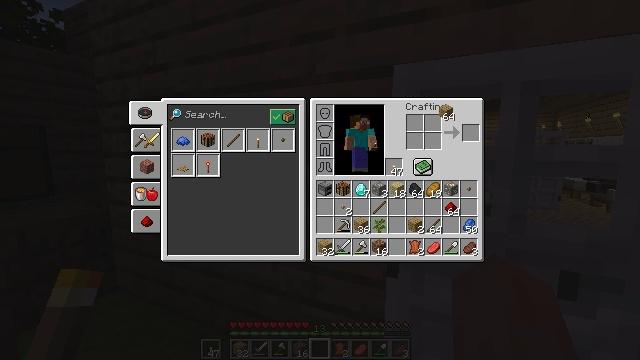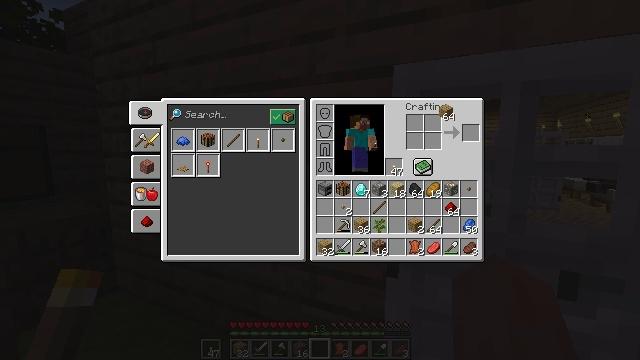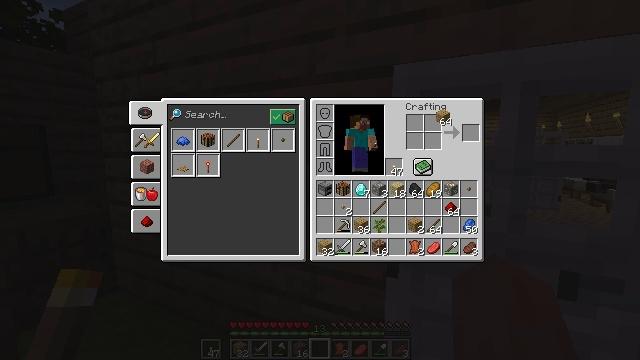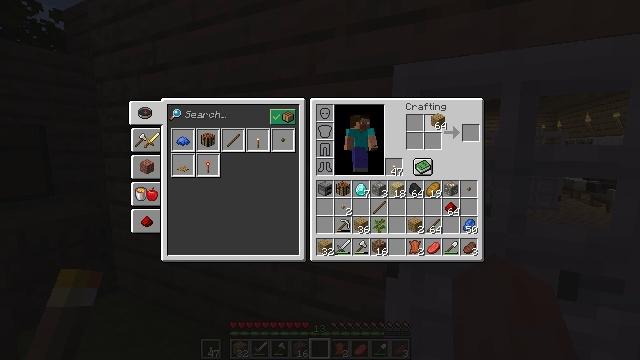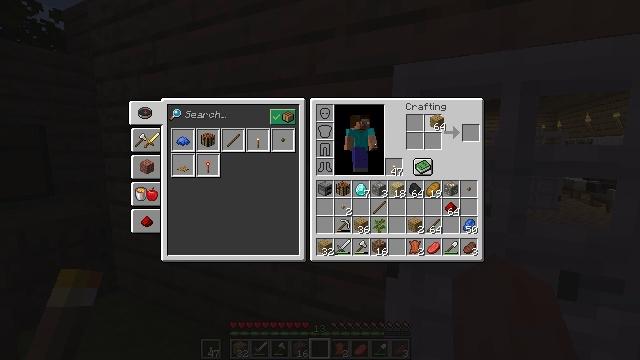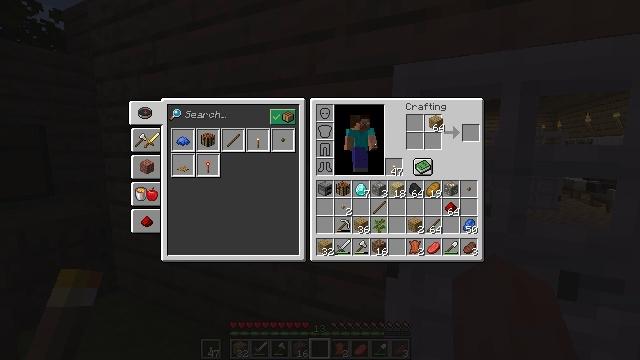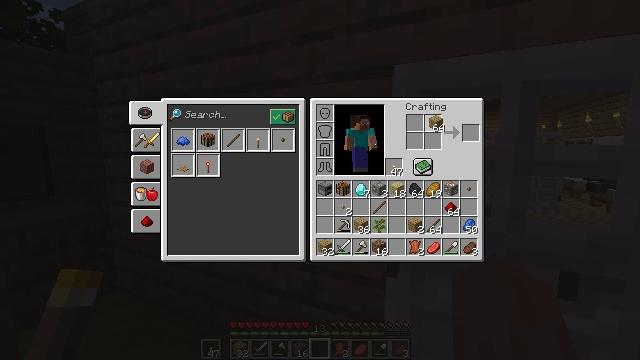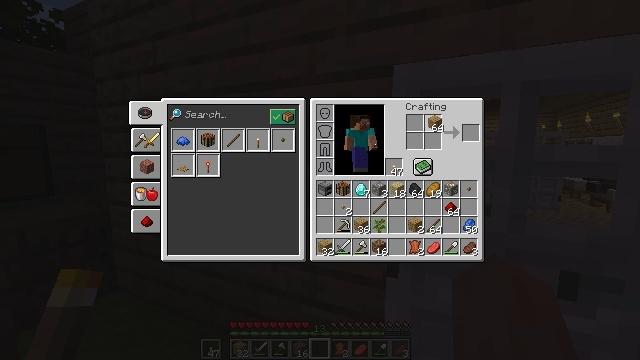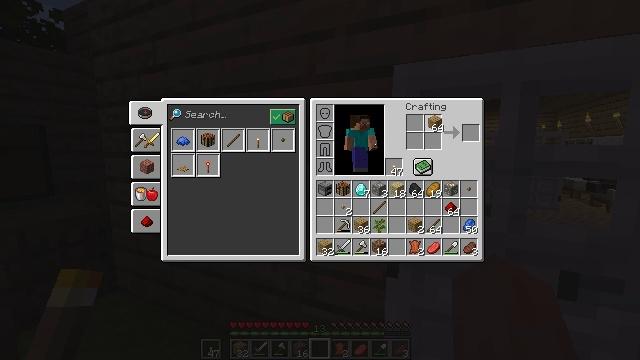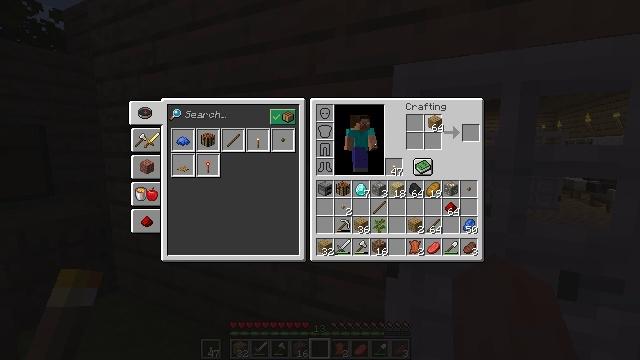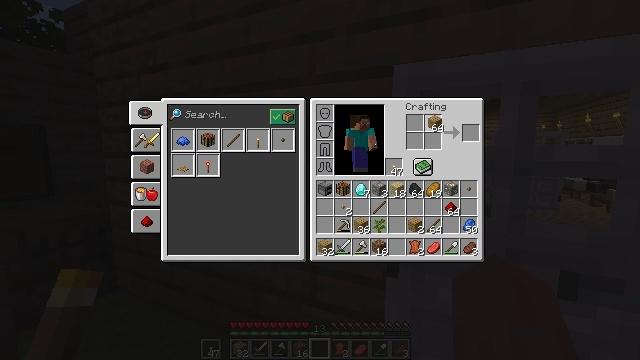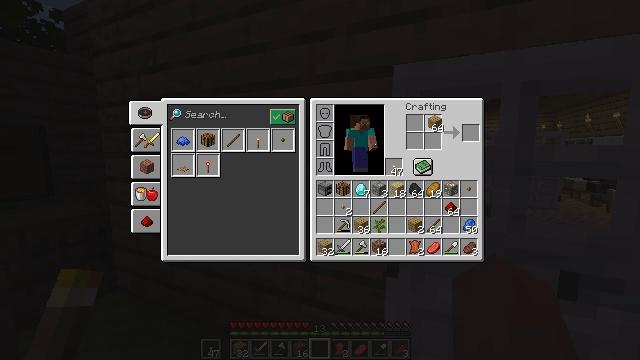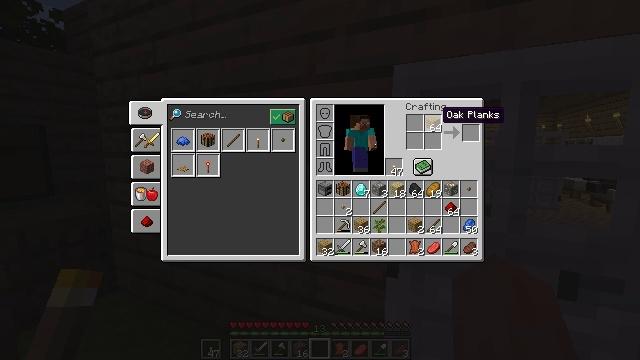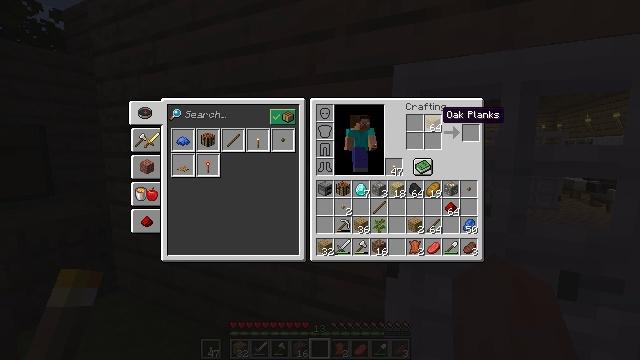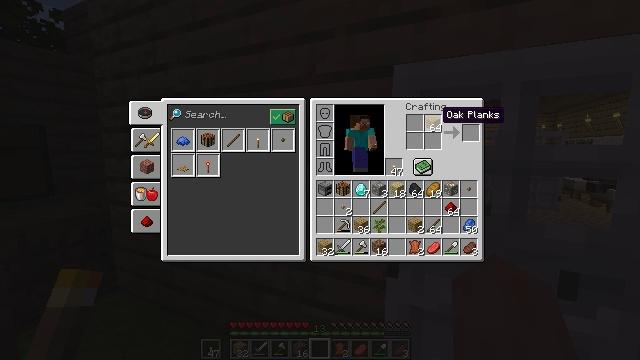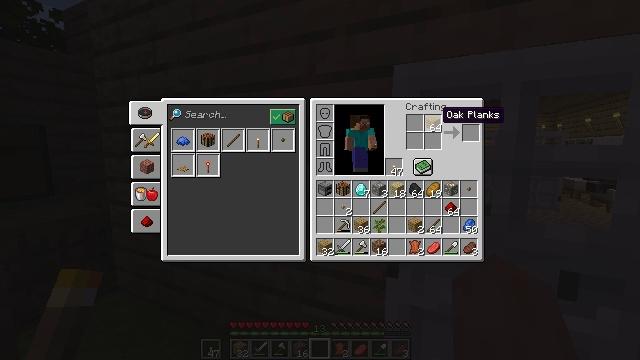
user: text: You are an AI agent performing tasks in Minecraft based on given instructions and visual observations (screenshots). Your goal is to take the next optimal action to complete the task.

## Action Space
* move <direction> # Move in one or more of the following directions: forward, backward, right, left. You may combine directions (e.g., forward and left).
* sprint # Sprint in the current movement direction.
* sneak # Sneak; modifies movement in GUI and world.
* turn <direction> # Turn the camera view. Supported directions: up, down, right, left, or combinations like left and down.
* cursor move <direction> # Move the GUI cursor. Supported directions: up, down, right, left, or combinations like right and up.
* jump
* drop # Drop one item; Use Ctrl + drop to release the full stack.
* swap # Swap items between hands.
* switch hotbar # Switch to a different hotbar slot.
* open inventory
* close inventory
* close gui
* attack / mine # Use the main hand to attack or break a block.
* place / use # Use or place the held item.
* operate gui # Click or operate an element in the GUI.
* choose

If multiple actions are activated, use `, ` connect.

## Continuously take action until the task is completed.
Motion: motion action
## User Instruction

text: Craft an oak button using one oak plank.
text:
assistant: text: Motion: no_op
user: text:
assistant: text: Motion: no_op
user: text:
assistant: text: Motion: no_op
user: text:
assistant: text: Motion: no_op
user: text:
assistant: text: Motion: no_op
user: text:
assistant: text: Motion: no_op
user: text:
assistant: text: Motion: no_op
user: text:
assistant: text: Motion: no_op
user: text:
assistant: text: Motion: operate gui
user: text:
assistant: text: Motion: operate gui
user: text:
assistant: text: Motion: operate gui
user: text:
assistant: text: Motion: no_op
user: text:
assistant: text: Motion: no_op
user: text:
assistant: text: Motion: no_op
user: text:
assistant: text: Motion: no_op
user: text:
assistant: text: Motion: no_op
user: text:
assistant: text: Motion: no_op
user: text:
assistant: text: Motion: no_op
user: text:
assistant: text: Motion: no_op
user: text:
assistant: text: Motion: cursor move right
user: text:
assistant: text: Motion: no_op
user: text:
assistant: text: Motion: no_op
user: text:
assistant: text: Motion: no_op
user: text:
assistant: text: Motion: no_op
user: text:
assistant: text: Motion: no_op
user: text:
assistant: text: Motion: operate gui
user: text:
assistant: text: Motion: operate gui
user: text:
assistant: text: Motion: operate gui
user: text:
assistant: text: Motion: no_op
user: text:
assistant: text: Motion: operate gui